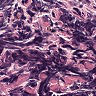
Metastatic tissue present: no